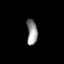
Tissue: lung
Cell type: Epithelial cells
Senescence score: 0.7275
Nuclear area (px): 264
Mean DAPI intensity: 146.826